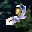
Label: 2